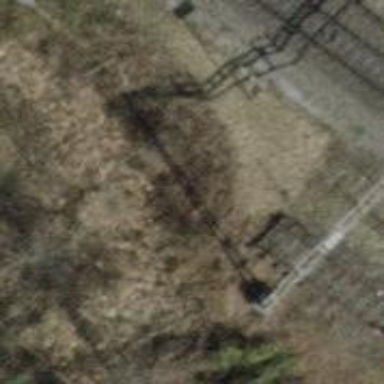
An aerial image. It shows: Railway yard with electrified tracks and single track.